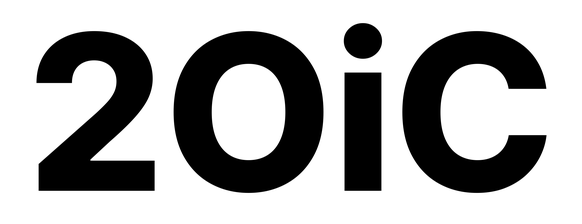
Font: Inter_ExtraBold